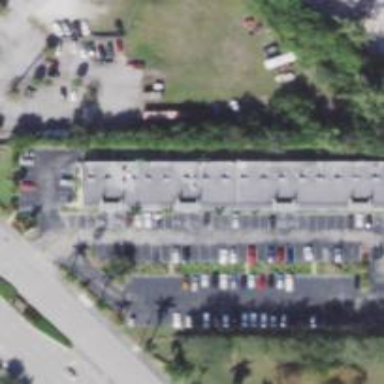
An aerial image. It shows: Car rental facility.